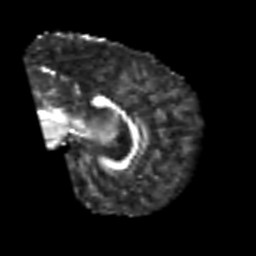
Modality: FA
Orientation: sagittal
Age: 50
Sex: male
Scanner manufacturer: siemens
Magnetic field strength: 3 T
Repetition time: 6.1 s
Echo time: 0.101 s